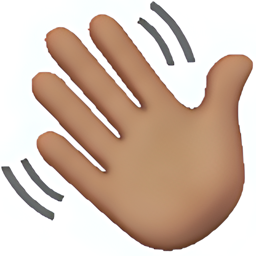
Name: waving hand sign
Emoji: 👋🏽
Group: People & Body
Sub-group: hand-fingers-open